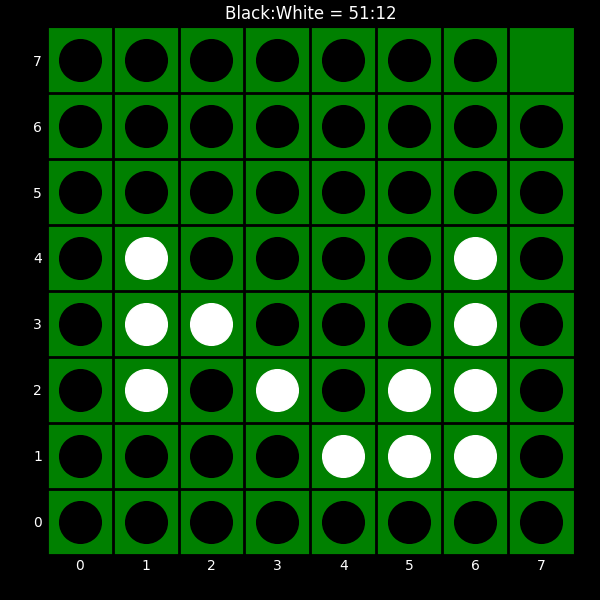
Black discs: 51
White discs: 12